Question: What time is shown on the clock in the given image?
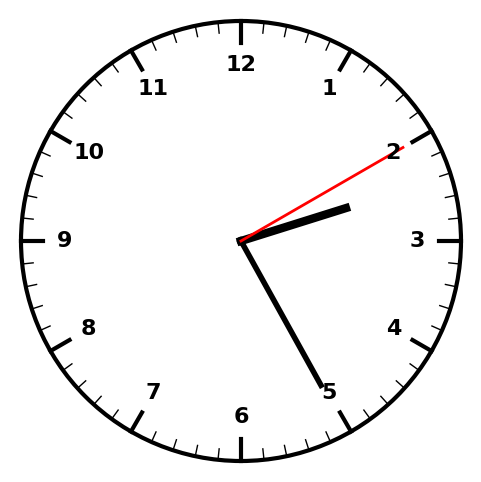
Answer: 02:25:10